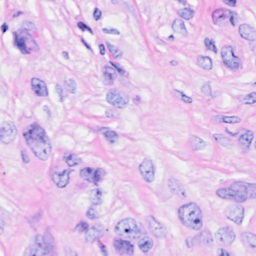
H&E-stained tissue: Breast